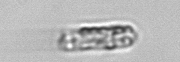
Label: Dactyliosolen_fragilissimus